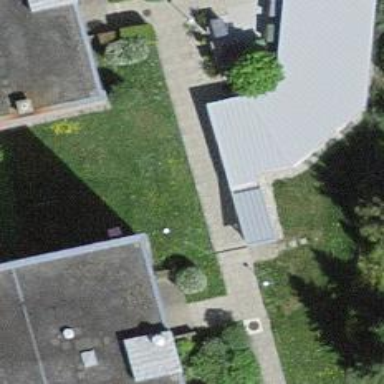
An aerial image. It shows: Group of garages.